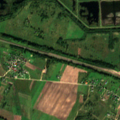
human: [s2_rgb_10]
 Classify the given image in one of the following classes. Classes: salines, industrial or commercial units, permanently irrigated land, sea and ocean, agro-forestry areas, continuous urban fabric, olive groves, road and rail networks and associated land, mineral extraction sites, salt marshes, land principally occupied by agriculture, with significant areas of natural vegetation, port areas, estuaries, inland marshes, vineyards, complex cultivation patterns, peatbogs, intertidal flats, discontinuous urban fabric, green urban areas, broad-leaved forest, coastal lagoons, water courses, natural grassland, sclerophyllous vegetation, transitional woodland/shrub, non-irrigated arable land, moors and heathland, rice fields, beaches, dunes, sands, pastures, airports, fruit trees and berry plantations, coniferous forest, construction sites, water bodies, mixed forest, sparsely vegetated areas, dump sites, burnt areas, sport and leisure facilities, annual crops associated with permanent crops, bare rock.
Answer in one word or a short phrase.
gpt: discontinuous urban fabric, road and rail networks and associated land, non-irrigated arable land, pastures, complex cultivation patterns, water bodies